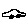
Label: car